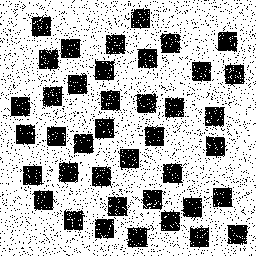
Squares: 40
Triangles: 0
Stars: 0
Total shapes: 40